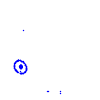
Particle: electron